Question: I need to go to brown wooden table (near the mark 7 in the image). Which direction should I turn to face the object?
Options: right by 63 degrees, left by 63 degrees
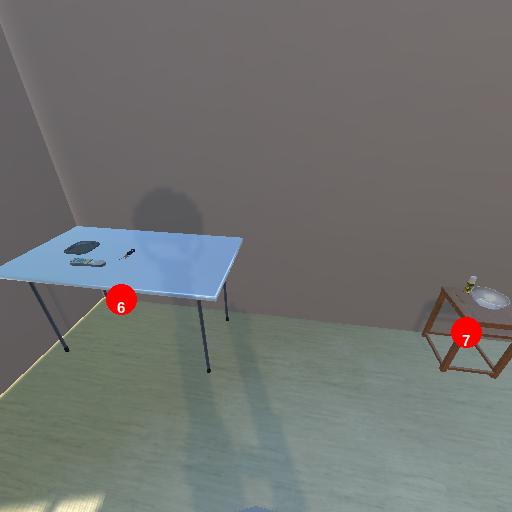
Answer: right by 63 degrees